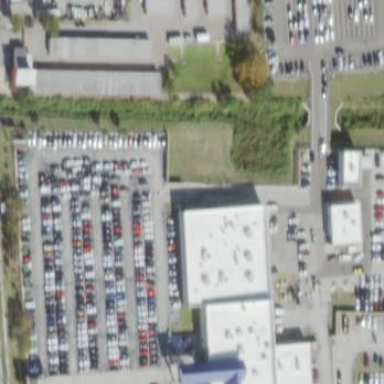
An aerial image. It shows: Commercial building housing car shop.